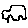
Label: car